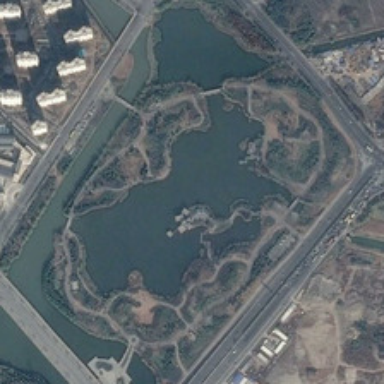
Some buildings are near a park with a large pond .